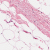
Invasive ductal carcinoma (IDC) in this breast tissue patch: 0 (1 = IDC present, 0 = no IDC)